Question: What is the value of the measurement in the image?
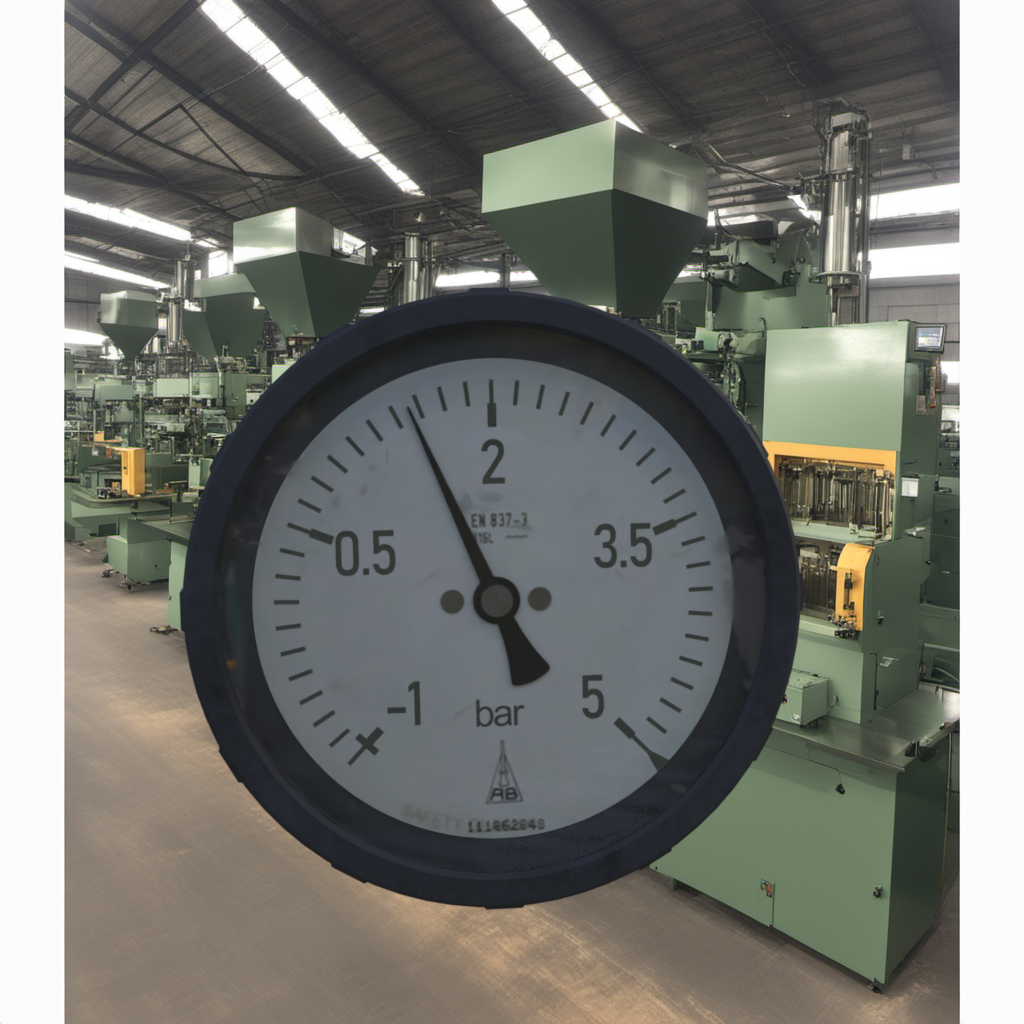
Answer: The result is 1.48
Question: What is the range of the measurement shown in the image?
Answer: The range is from -1 to 5
Question: What is the minimum and maximum value range of this measurement?
Answer: The minimum value is -1 and the maximum value is 5